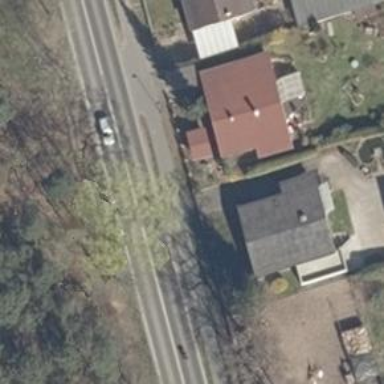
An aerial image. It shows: Driveway.